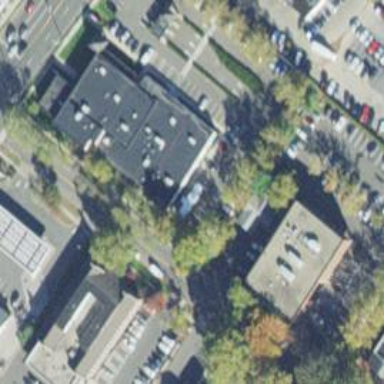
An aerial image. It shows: Healthcare clinic.